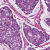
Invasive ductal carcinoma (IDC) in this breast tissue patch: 1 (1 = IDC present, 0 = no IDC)